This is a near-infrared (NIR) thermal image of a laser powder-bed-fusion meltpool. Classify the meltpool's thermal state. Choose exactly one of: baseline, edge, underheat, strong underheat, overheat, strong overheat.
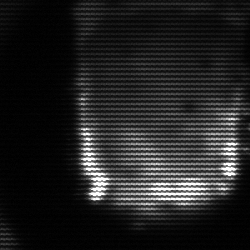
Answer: baseline